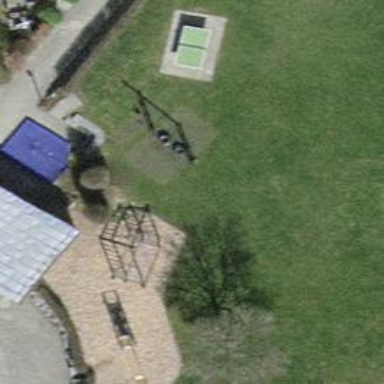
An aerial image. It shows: Playground area for leisure activities on the land.